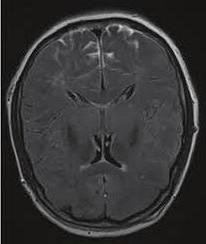
Label: notumor